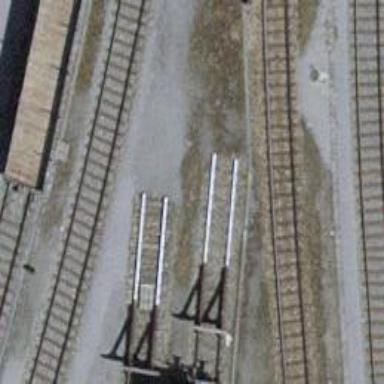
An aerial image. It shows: Railway buffer stop.